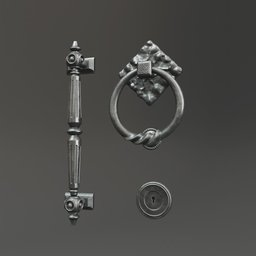
Label: mechanical